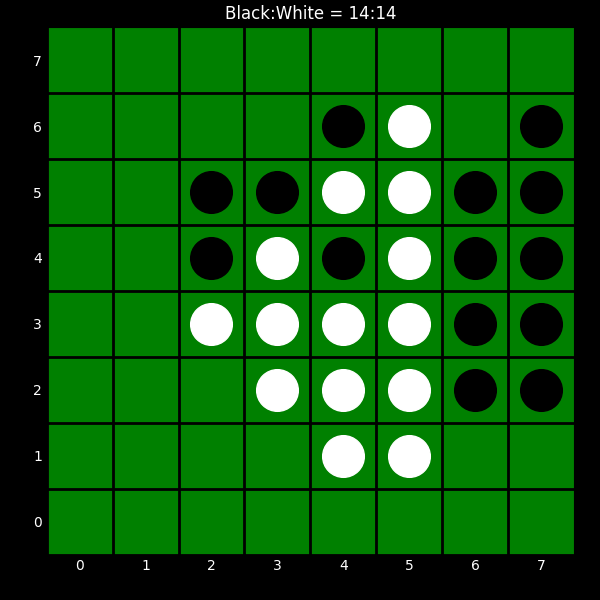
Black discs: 14
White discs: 14